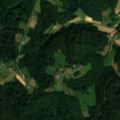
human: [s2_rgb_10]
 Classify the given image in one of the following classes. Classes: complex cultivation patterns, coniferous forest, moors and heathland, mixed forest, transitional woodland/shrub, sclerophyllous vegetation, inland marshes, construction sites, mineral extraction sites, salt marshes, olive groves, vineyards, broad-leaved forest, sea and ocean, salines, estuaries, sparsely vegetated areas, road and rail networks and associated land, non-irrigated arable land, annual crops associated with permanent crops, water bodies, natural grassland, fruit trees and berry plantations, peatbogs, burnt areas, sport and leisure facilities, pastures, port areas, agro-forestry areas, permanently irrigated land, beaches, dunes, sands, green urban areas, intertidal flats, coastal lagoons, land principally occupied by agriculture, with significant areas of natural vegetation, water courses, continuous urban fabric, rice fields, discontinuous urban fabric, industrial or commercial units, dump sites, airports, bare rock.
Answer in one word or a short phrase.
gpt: pastures, complex cultivation patterns, broad-leaved forest, mixed forest